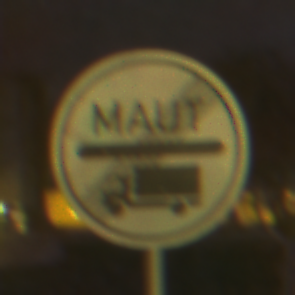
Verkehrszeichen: EndeMautpflicht
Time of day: Night
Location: Outdoor (Suburban)
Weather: Clear
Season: NotSpecified
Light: Artificial